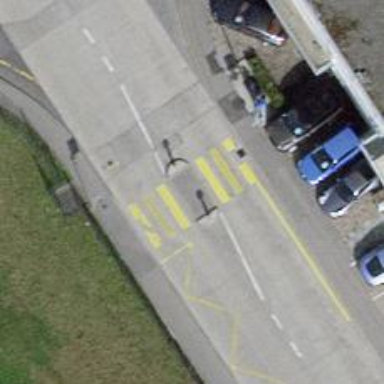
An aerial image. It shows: Uncontrolled crossing with pedestrian island.